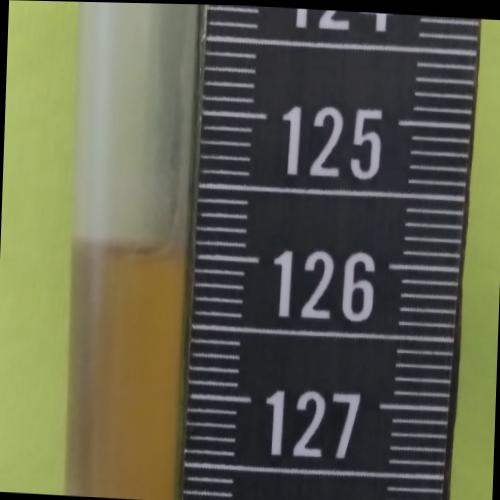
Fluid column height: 126.0 cm